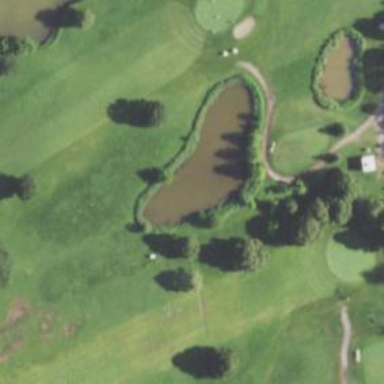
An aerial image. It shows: Pond serving as water hazard on golf course.